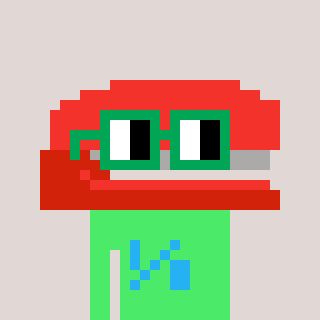
a pixel art character with square green glasses, a stapler-shaped head and a teal-colored body on a warm background